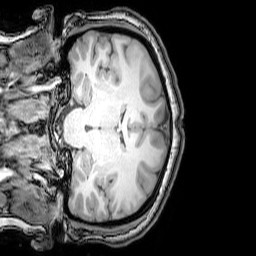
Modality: T1w
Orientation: coronal
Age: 21
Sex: female
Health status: healthy
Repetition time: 0.081 s
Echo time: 0.037 s